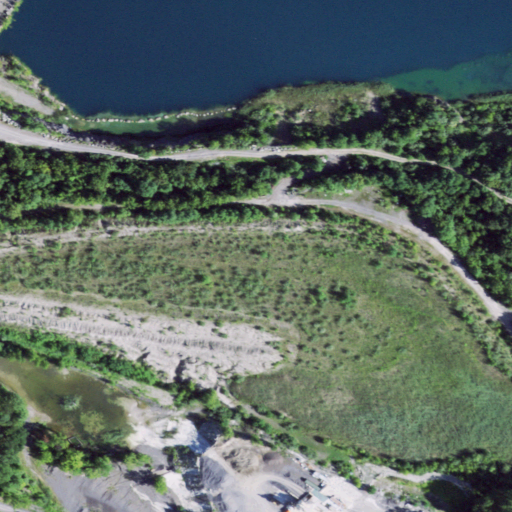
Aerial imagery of valley in New York named Mingo Hollow containing barren land, grassland, open water, herbaceous wetlands, deciduous forest, evergreen forest, and medium intensity development